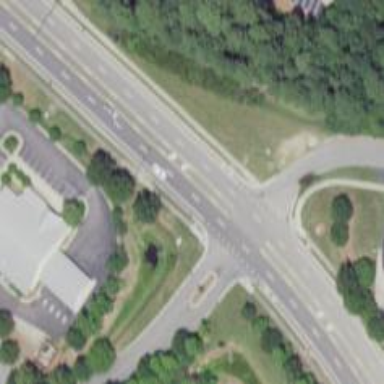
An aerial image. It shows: Unmarked road crossing.